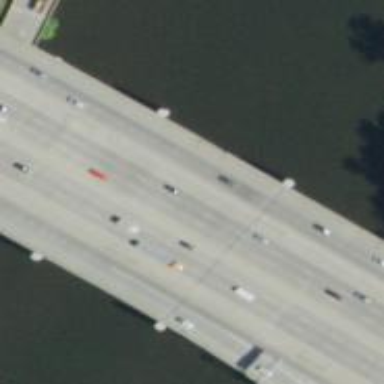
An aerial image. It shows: Motorway bridge spanning urban freeway/expressway.